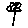
Label: flower